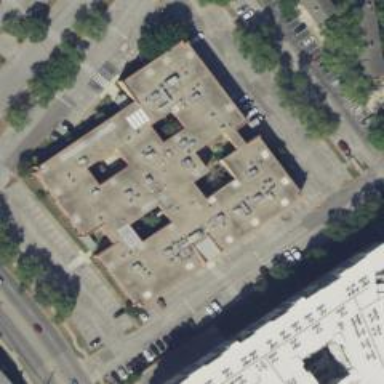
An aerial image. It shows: Government office.